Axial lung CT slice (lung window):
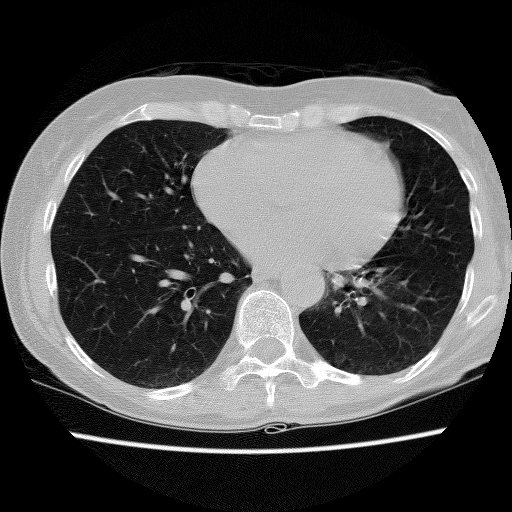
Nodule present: no